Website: lowes
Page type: billing-address
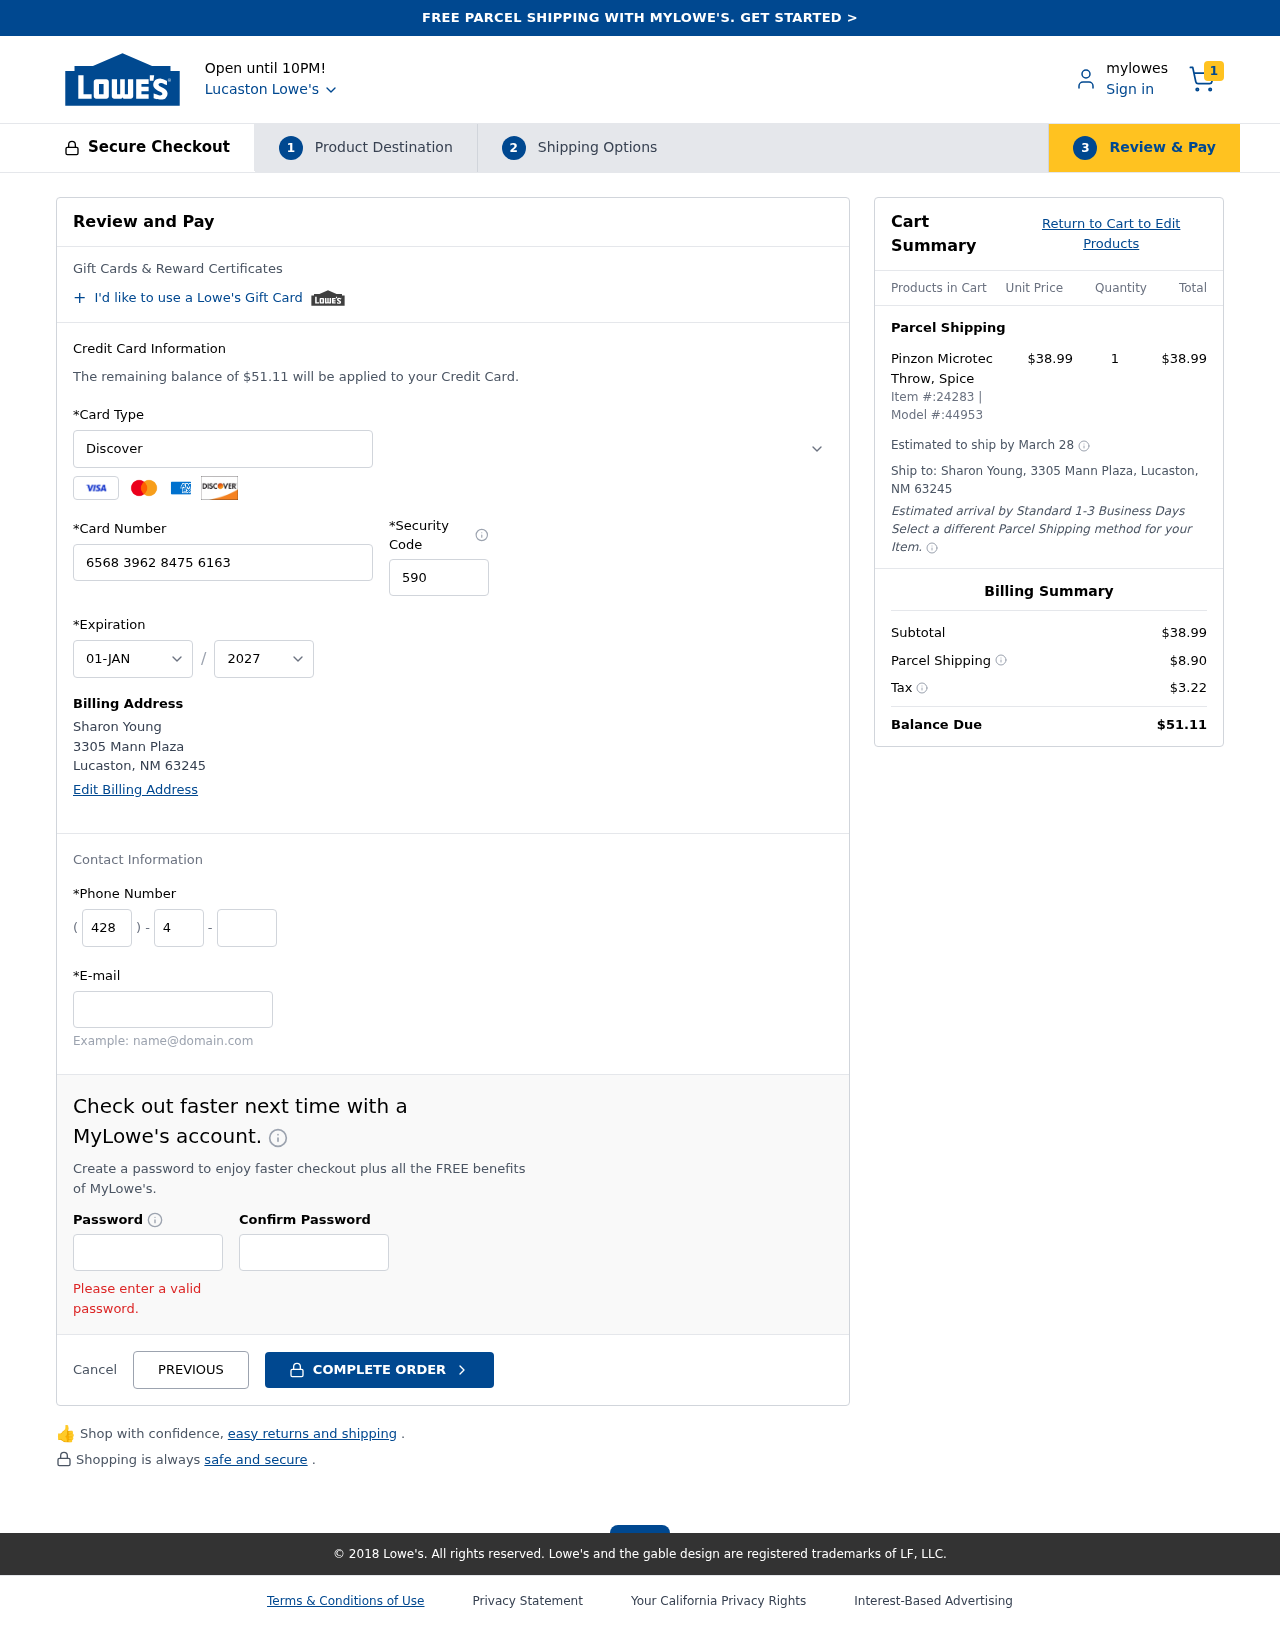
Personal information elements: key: PII_CARD_CVV
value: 590
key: PII_CARD_EXPIRY_MONTH
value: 01
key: PII_CARD_EXPIRY_YEAR
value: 27
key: PII_CARD_NUMBER
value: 6568 3962 8475 6163
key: PII_CARD_TYPE
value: Discover
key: PII_CITY
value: Lucaston
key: PII_CITY_STATE_ZIP
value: Lucaston, NM 63245
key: PII_EMAIL
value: sharon_young@gmail.com
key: PII_FULLNAME
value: Sharon Young
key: PII_PHONE_AREA
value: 428
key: PII_PHONE_PREFIX
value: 496
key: PII_PHONE_SUFFIX
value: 0876
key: PII_STREET
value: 3305 Mann Plaza
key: PII_FULLNAME2
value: Sharon Young
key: PII_STATE_ABBR
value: NM
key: PII_POSTCODE
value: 63245
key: PII_POSTCODE_FULL
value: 63245
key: PII_CITY_STATE
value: Lucaston, NM
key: PII_POSTCODE_NUMERIC
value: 63245
Product elements: key: PRODUCT1_NAME
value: Pinzon Microtec Throw, Spice
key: PRODUCT1_PRICE
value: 38.99
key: PRODUCT1_QUANTITY
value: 1
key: PRODUCT_ITEM_NUMBER
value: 24283
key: PRODUCT_MODEL_NUMBER
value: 44953
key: PRODUCT1_LINE_TOTAL
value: $38.99
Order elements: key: ORDER_NUM_ITEMS
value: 1
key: ORDER_TOTAL
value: $51.11
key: ORDER_SHIPPING_DATE
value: March 28
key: ORDER_SUBTOTAL
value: $38.99
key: ORDER_SHIPPING_COST
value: $8.90
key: ORDER_TAX
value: $3.22